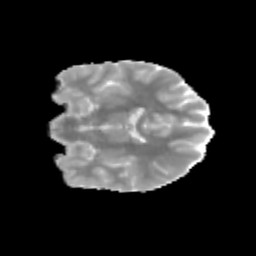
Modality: MD
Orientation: coronal
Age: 12
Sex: male
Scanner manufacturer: siemens
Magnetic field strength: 3 T
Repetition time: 3.8 s
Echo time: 0.07 s